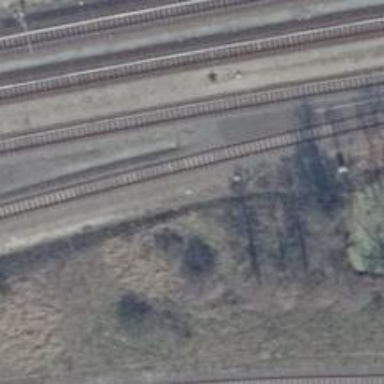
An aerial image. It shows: Railway signal.